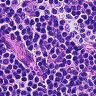
Metastatic tissue present: no